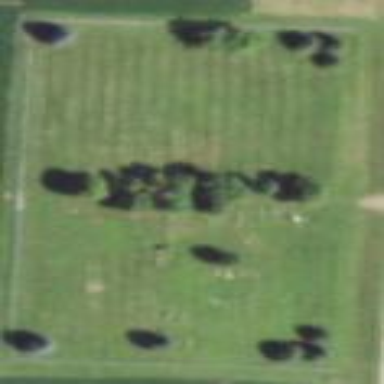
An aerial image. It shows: Cemetery.